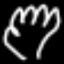
Label: squiggle